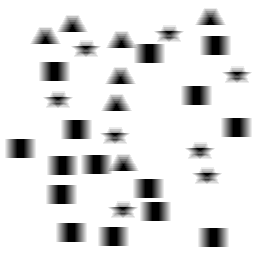
Squares: 15
Triangles: 7
Stars: 8
Total shapes: 30